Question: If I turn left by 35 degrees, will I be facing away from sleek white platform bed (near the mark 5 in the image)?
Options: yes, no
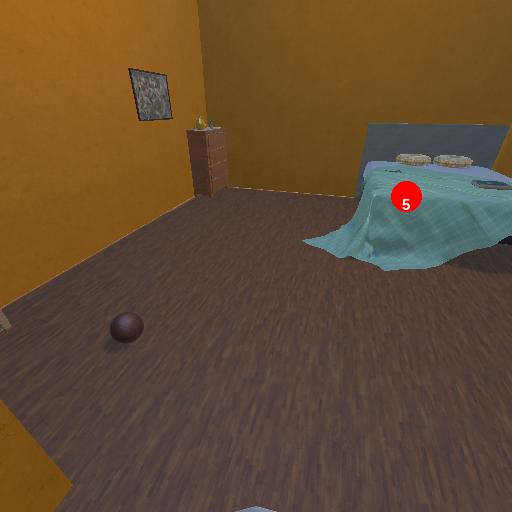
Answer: yes